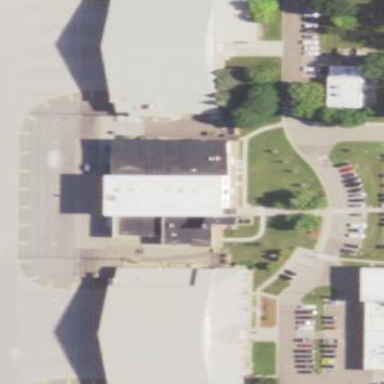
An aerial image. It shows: Public building.